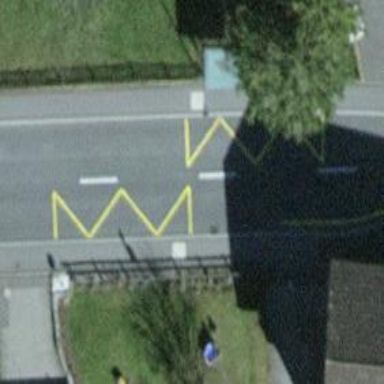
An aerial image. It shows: Bus stop with platform for public transport.